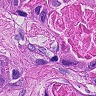
Metastatic tissue present: yes